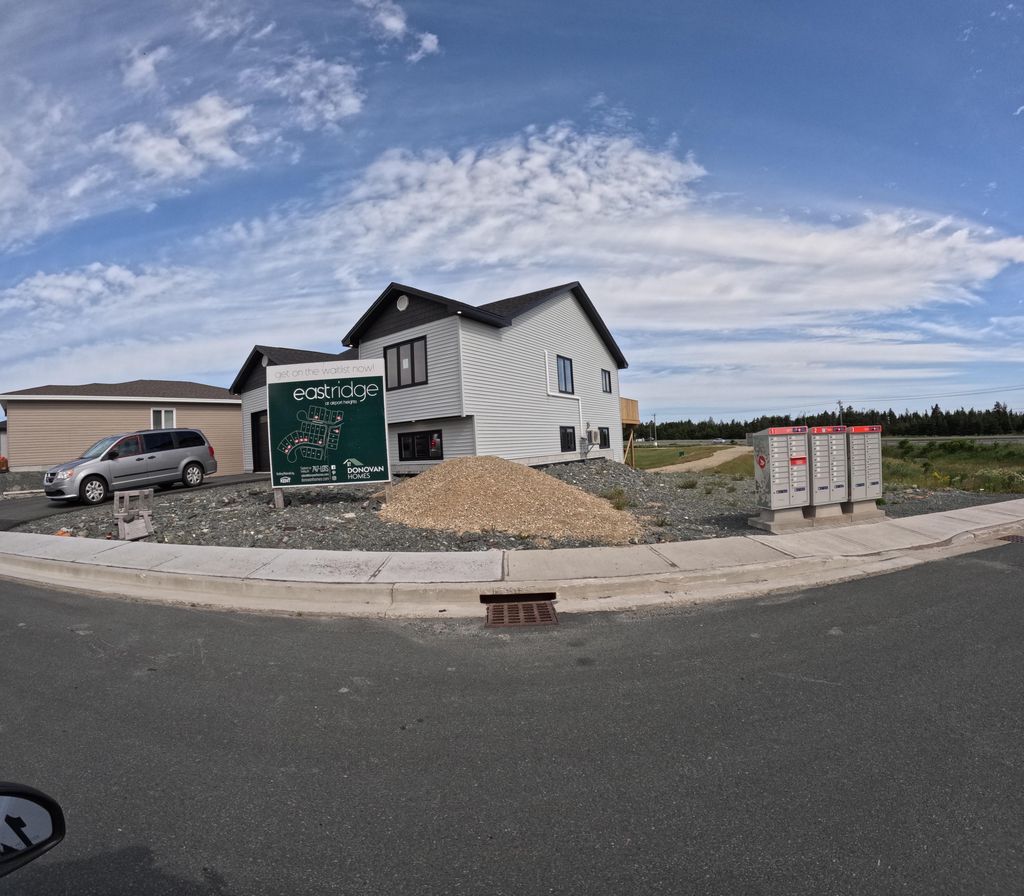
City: st_johns